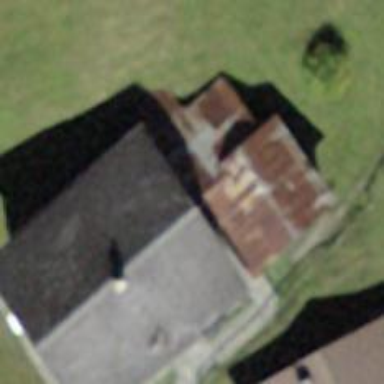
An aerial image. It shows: Barn.